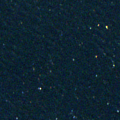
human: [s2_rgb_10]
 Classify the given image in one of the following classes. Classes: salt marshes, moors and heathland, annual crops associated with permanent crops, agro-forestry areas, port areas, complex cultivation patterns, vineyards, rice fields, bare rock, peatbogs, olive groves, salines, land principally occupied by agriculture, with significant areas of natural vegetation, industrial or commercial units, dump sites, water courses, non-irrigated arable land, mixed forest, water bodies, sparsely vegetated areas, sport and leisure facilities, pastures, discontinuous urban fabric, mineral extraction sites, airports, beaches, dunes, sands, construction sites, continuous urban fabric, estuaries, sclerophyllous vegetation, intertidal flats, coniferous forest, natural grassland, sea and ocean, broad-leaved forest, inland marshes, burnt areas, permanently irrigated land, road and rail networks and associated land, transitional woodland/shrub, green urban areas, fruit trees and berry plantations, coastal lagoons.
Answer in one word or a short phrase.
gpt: sea and ocean